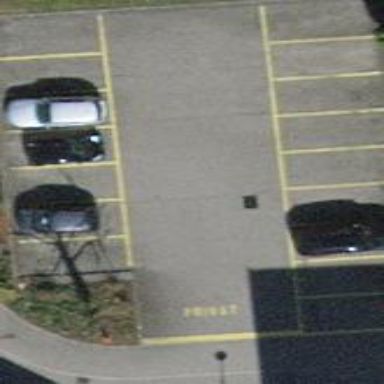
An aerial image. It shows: Parking area with surface.